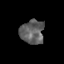
Tissue: skin
Cell type: Epithelial cells
Senescence score: 0.241
Nuclear area (px): 552
Mean DAPI intensity: 97.779